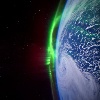
Label: cloud